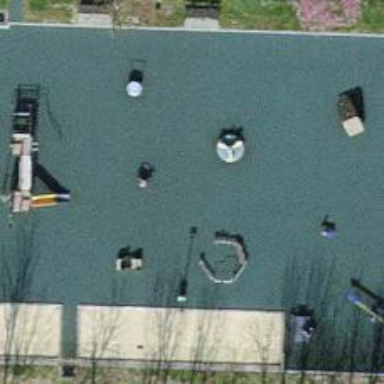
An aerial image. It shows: Playground area for leisure land.